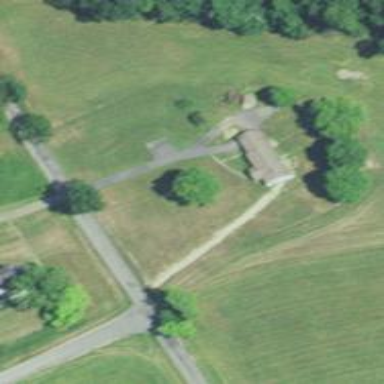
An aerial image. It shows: Driveway.